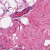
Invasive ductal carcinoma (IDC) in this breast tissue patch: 0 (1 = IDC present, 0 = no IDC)